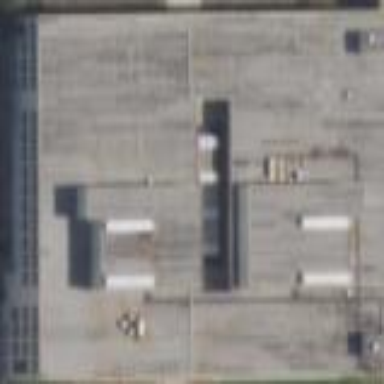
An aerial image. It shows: Part of building.